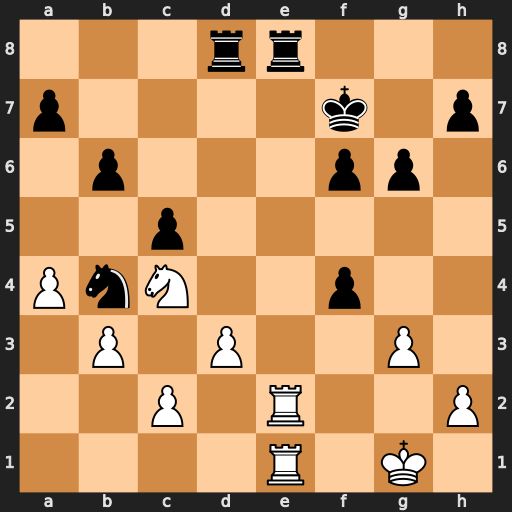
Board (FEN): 3rr3/p4k1p/1p3pp1/2p5/PnN2p2/1P1P2P1/2P1R2P/4R1K1
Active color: w
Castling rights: -
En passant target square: -
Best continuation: Rxe8 Rxe8 Nd6+